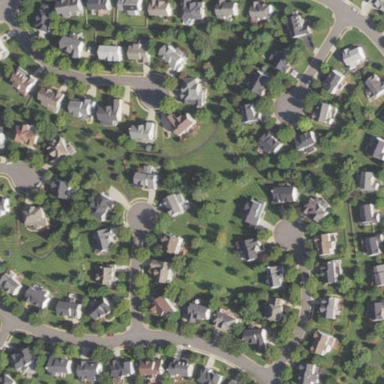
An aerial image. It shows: Residential area with grassy landcover.